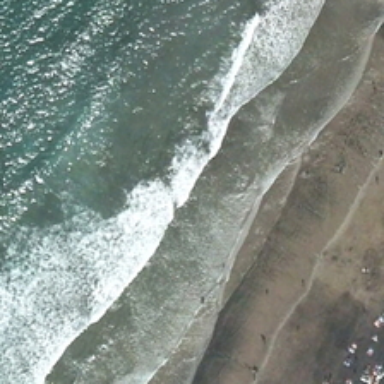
White waves are between green ocean and yellow beach .